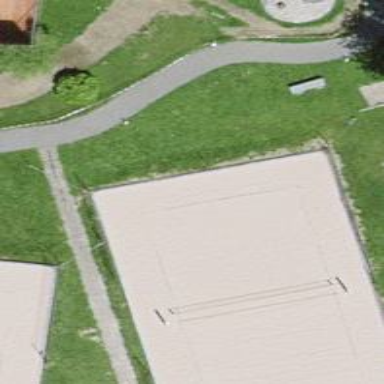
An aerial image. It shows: Sandy pitch designated for beach volleyball.